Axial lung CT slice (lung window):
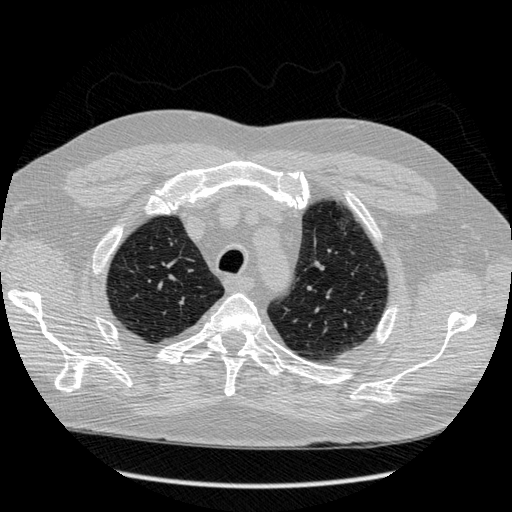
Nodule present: no